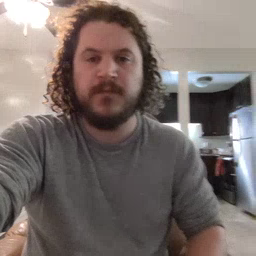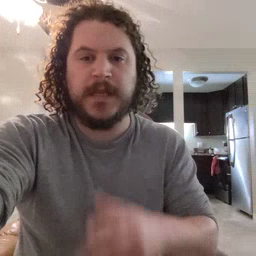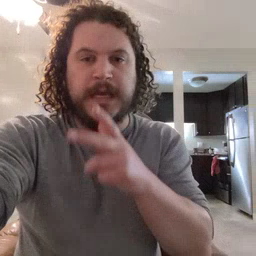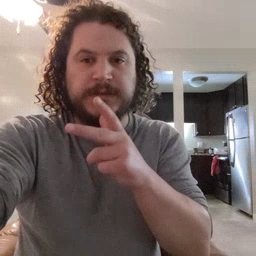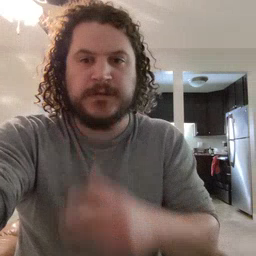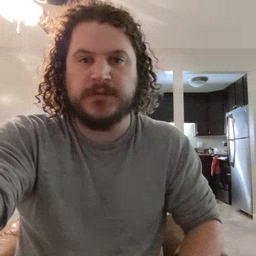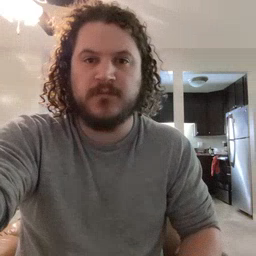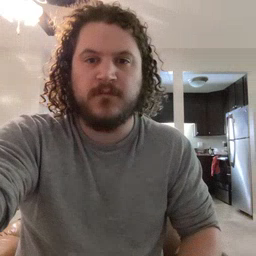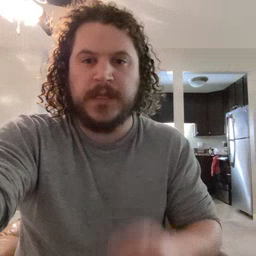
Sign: hen